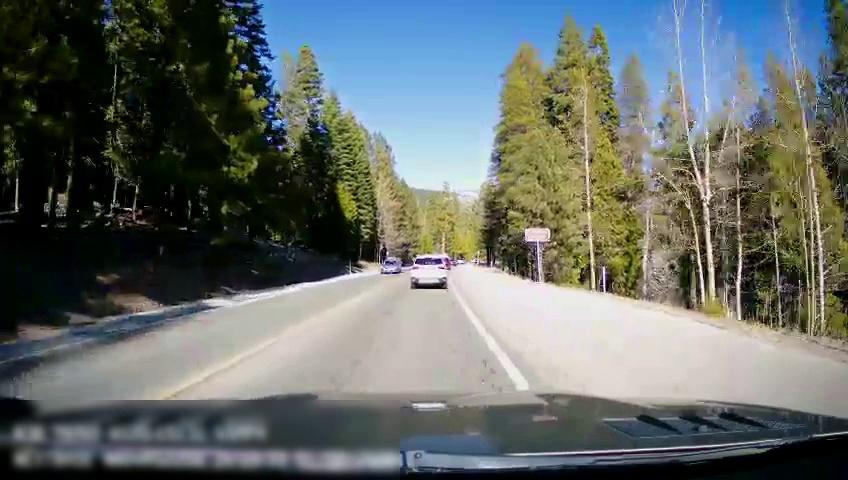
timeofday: Day
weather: Sunny
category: Drivable Space
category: Vehicles | Car
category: Vehicles | SUV
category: Vehicles | SUV
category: Lanes | Opposite Lane
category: Lanes | Opposite Lane
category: Lanes | Current Lane
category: Traffic | Signs